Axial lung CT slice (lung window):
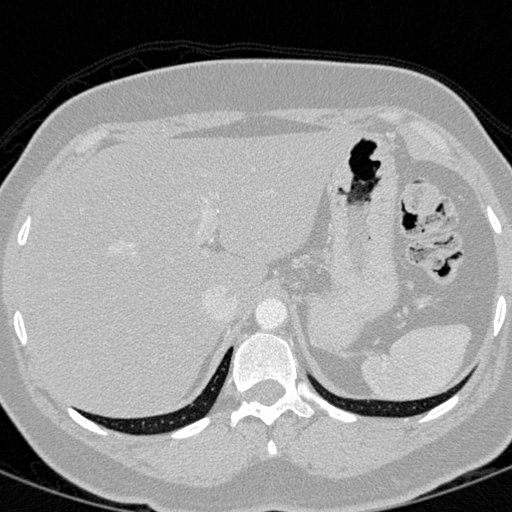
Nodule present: no